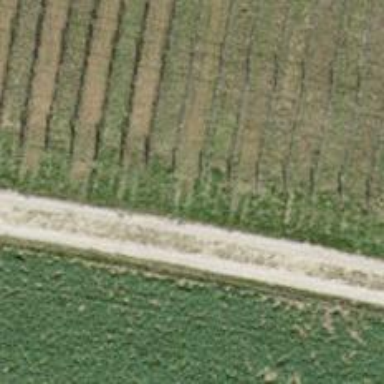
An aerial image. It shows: Agricultural track with grade 3 track type. Suitable for agricultural vehicles such as motorcars.